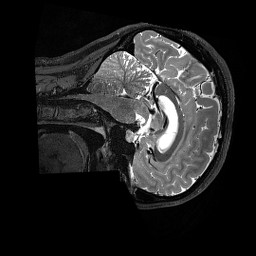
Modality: T2w
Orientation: sagittal
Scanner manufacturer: siemens
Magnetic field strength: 3 T
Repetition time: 3.2 s
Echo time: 0.563 s